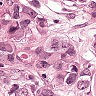
Metastatic tissue present: yes